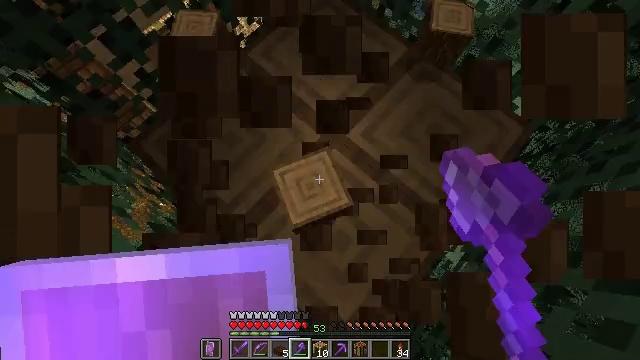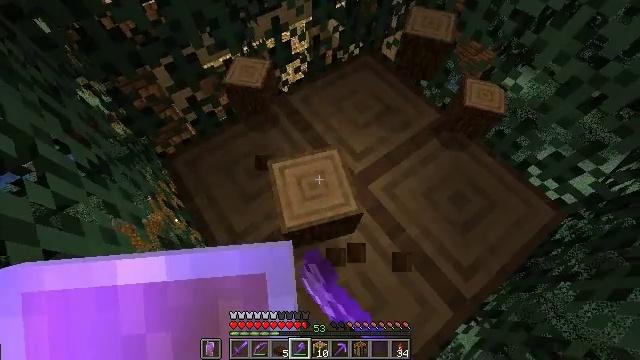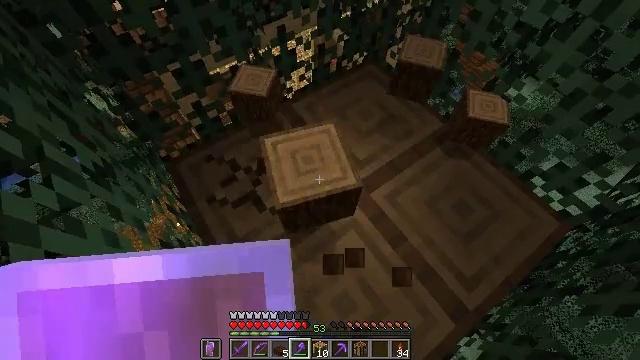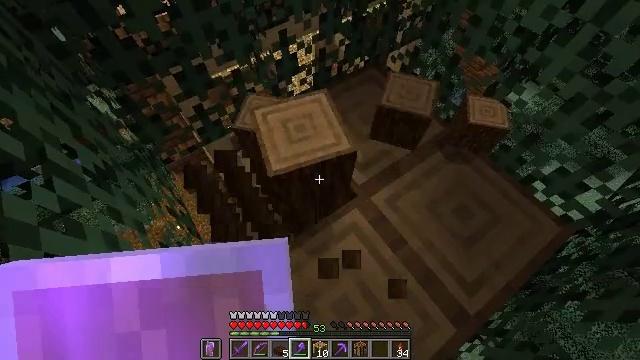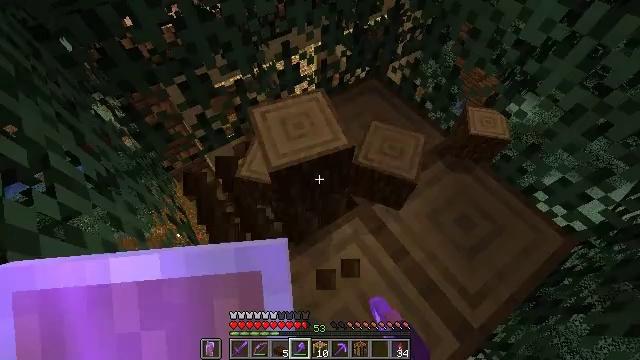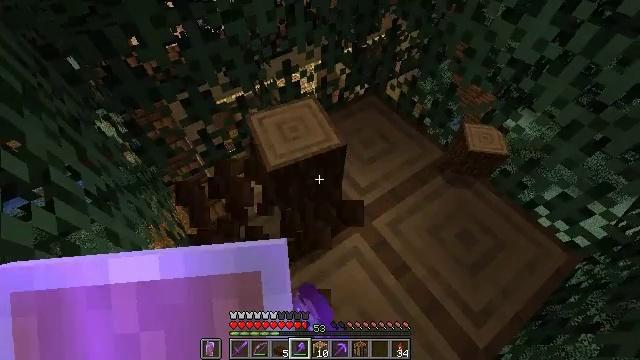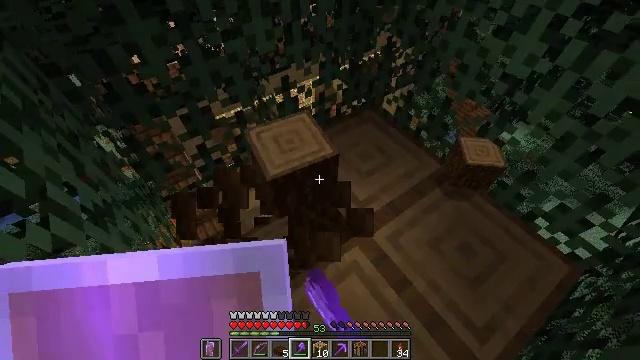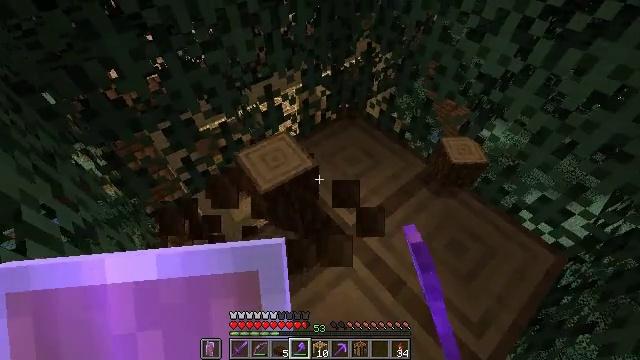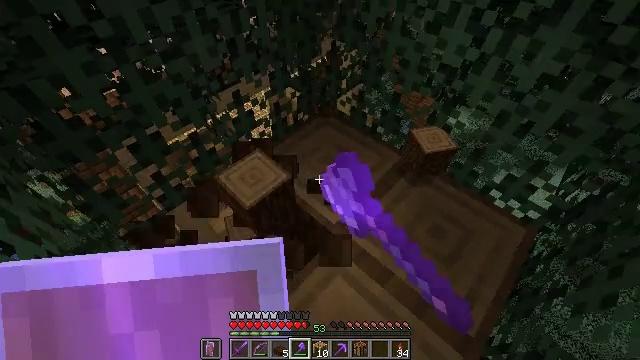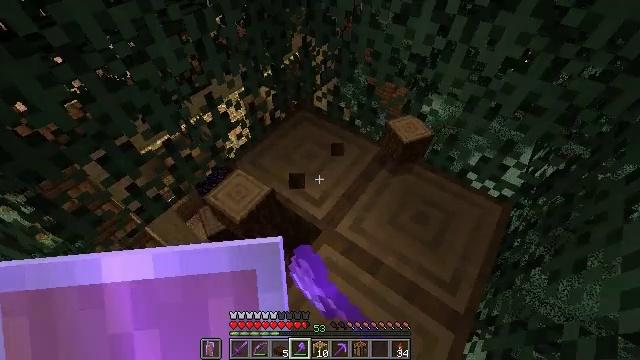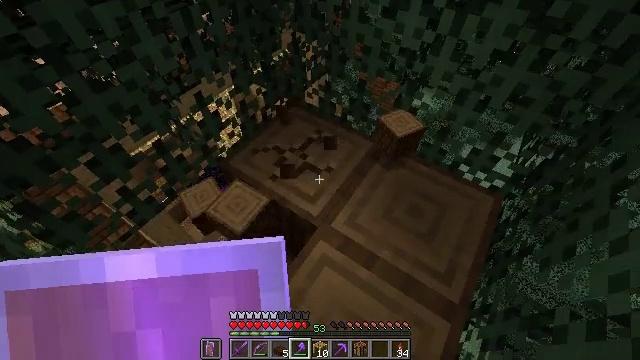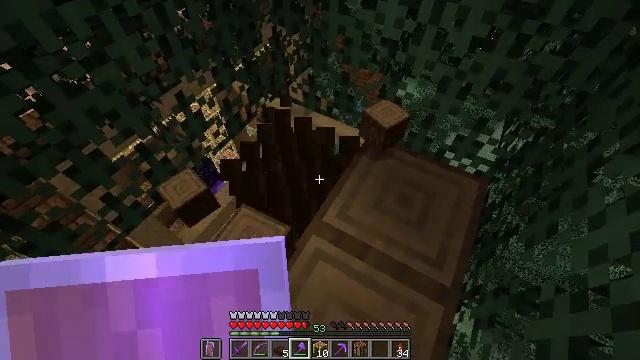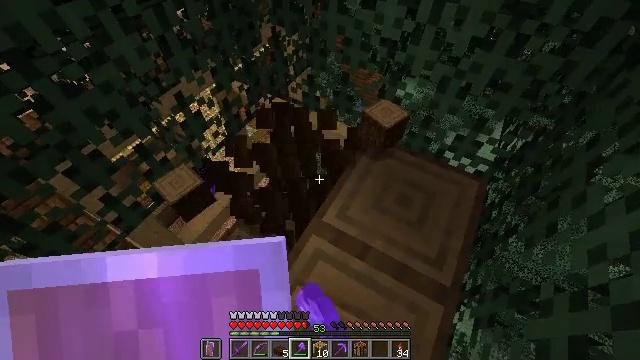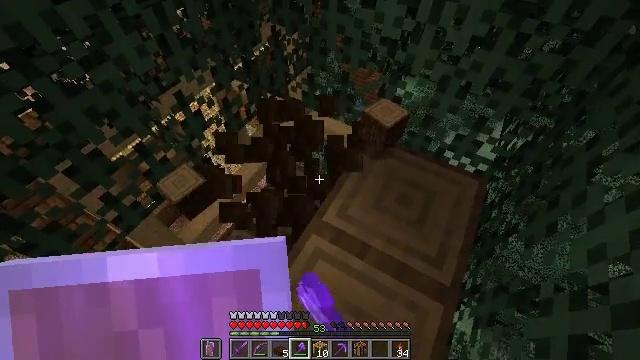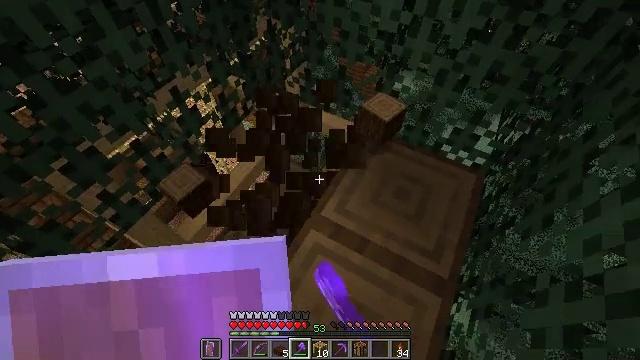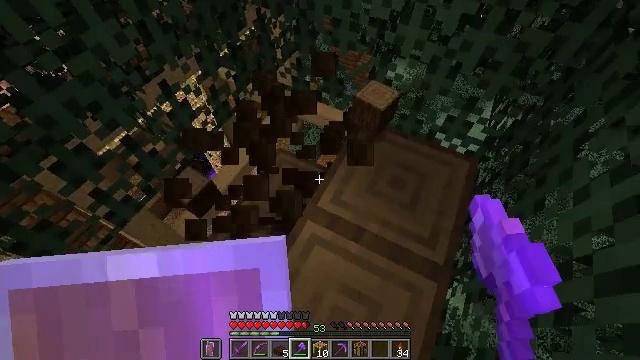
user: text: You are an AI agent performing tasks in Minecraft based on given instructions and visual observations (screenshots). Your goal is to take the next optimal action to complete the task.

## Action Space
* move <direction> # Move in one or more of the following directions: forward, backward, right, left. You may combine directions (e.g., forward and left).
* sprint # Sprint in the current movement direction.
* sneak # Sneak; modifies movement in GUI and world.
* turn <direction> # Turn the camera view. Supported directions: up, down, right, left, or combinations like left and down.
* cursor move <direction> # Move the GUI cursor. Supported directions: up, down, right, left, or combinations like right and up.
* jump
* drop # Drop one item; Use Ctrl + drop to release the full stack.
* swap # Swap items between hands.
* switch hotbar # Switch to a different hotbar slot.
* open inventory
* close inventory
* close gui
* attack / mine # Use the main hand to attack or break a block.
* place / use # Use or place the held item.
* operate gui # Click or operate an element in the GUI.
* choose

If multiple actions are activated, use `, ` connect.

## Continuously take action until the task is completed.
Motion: motion action
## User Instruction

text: Break the spruce log from the tree.
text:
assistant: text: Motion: turn left and up, attack / mine
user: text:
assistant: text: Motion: turn left and up, attack / mine
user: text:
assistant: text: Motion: attack / mine
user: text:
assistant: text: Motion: turn up, attack / mine
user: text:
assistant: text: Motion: turn up, attack / mine
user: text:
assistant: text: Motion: turn up, attack / mine
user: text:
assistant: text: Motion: turn right and up, attack / mine
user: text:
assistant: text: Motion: turn right, attack / mine
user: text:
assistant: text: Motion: turn right, attack / mine
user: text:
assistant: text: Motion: turn right, attack / mine
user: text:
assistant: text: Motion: turn right and down, attack / mine
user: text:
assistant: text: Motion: attack / mine
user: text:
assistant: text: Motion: attack / mine
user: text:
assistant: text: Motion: turn down, attack / mine
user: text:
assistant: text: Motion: turn right and down, attack / mine
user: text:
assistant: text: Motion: turn right and down, attack / mine
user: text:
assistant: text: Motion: turn right, attack / mine
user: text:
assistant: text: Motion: turn right, attack / mine
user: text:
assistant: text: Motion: turn right, attack / mine
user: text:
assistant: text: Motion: turn right and down, attack / mine
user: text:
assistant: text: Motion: attack / mine
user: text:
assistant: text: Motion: turn down, attack / mine
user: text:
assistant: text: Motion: turn down, attack / mine
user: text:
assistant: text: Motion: turn down, attack / mine
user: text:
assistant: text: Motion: turn down, attack / mine
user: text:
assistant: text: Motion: attack / mine
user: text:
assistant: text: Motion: attack / mine
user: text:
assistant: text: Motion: turn left and down, attack / mine
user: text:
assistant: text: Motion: turn left and down, attack / mine
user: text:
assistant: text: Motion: turn left and down, attack / mine